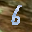
Label: 6